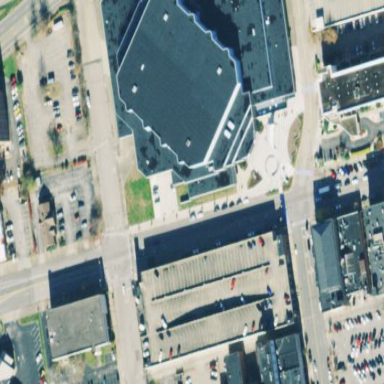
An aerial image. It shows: Part of building with asphalt roof.